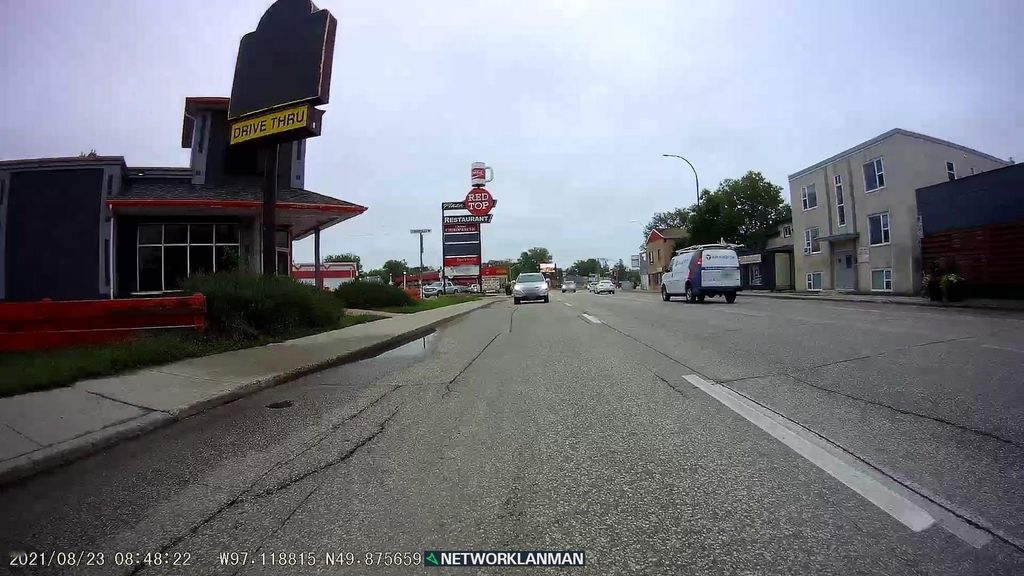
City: winnipeg